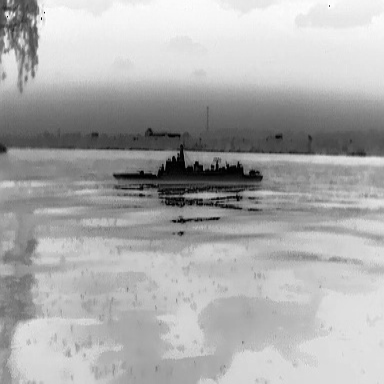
There is a warship in the infrared image.